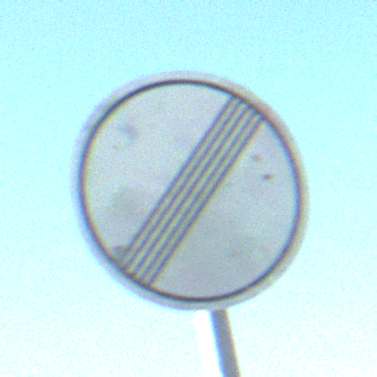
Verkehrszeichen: EndeSaemtlicherBegrenzungen
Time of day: MorningAfternoon
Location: Outdoor (Nature)
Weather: Clear
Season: Autumn
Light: Natural